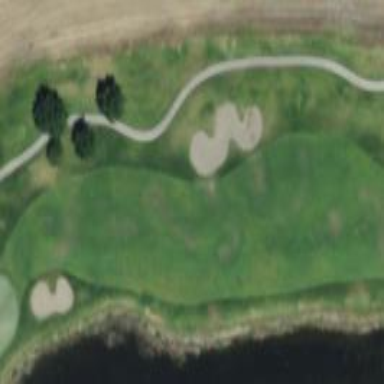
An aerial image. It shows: Grassy area designated as golf fairway.